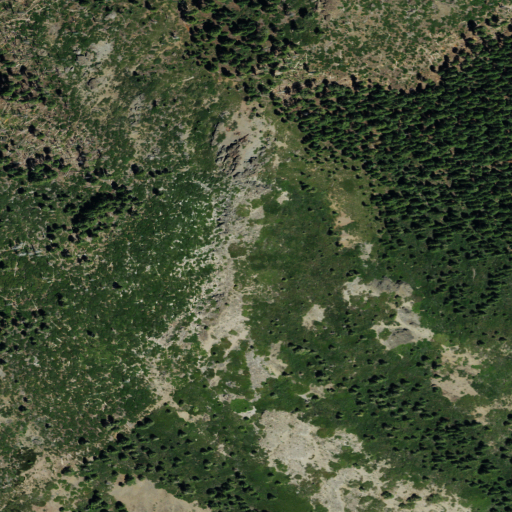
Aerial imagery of mountain in California named Humboldt Summit containing shrub and evergreen forest